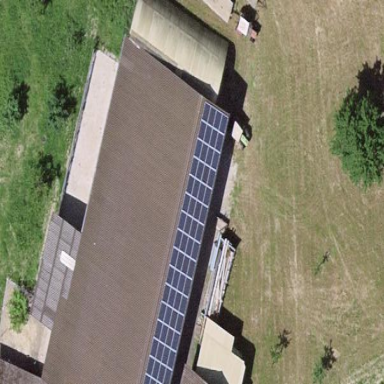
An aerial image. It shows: Shed.